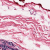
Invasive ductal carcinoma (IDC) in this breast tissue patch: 0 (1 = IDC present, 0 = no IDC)